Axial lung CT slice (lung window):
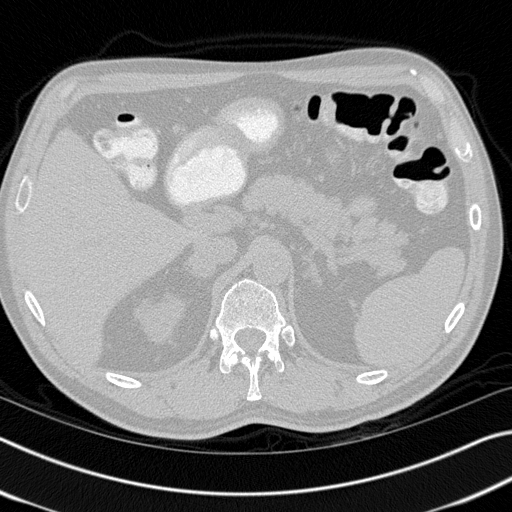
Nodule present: no